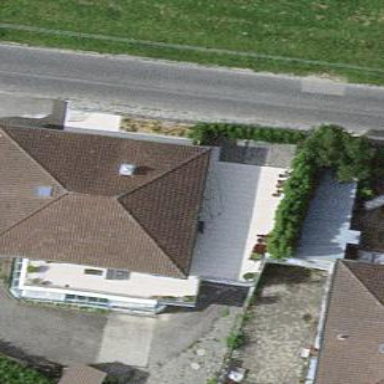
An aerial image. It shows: Residential building.